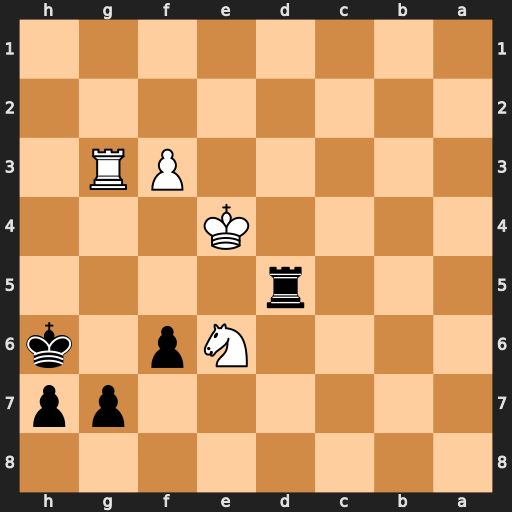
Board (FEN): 8/6pp/4Np1k/3r4/4K3/5PR1/8/8
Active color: b
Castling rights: -
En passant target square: -
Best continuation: Re5+ Kf4 Rxe6